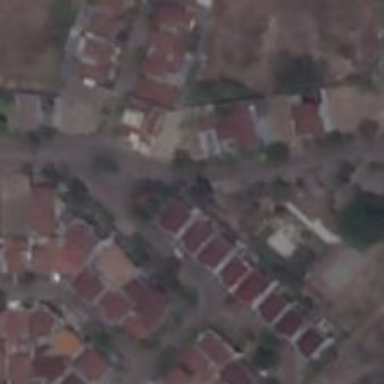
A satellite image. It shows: Residential road.